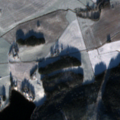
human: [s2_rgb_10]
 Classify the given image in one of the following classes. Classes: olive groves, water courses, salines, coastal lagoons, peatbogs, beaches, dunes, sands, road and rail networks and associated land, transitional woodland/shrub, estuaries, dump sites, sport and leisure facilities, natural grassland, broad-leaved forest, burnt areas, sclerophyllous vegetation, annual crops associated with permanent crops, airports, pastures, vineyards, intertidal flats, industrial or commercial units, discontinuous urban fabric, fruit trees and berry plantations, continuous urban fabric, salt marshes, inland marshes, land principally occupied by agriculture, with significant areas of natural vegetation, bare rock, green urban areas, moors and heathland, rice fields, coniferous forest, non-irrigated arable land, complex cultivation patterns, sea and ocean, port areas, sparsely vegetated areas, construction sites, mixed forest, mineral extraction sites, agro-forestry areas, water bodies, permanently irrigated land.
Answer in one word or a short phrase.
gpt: non-irrigated arable land, coniferous forest, mixed forest, transitional woodland/shrub